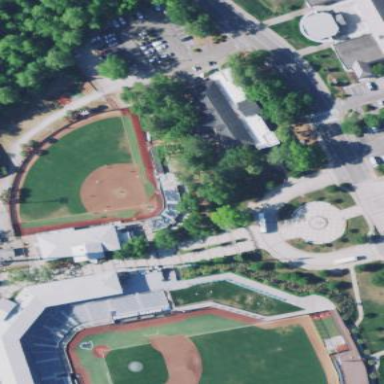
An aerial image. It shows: Stadium for softball games.